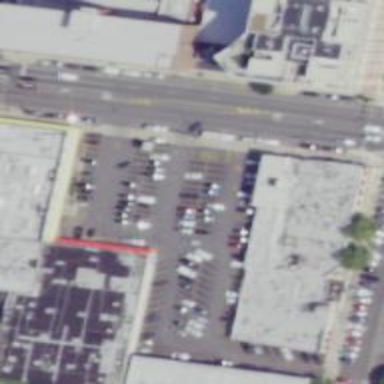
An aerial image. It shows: Supermarket building.